九年级 · 变换几何
如图, $\triangle A B C$ 与 $\triangle A^{\prime} B^{\prime} C^{\prime}$ 是位似图形, $O$ 是位似中心, 若 $\triangle A B C$ 与 $\triangle A^{\prime} B^{\prime} C^{\prime}$ 的面积之比为 $1: 4$, 则 $C O$ : $C^{\prime} O$ 的值为 $(\quad)$

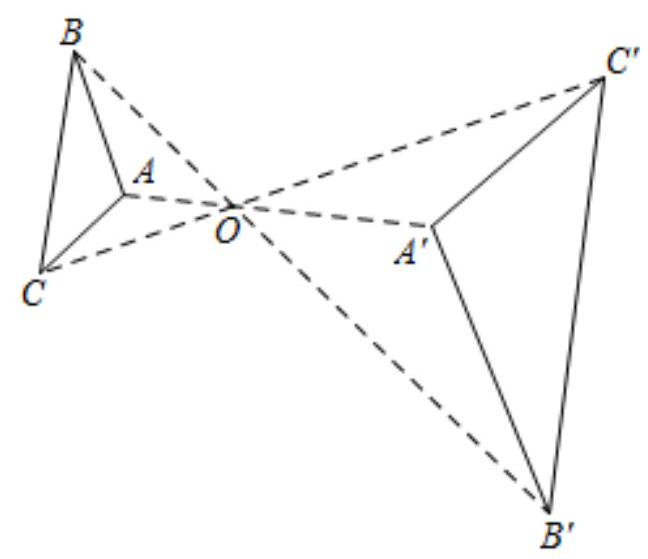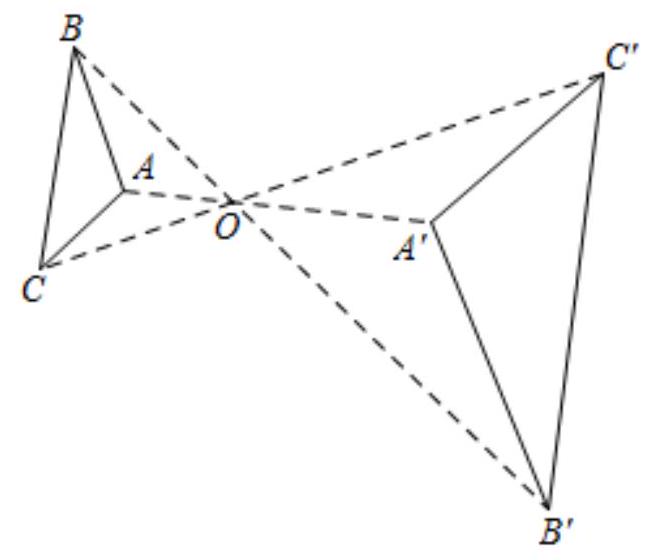
A. $1: 2$
B. 2: 1
C. $1: 4$
D. $1: 3$

答案: A
解析: 解: 如图, $\triangle A B C$ 与 $\triangle A^{\prime} B^{\prime} C^{\prime}$ 是位似图形, $O$ 是位似中心, 若 $\triangle A B C$ 与 $\triangle A^{\prime} B^{\prime} C^{\prime}$ 的面积之比为 $1: 4$, 则 $\triangle A B C$与 $\triangle A^{\prime} B^{\prime} C^{\prime}$ 的相似比为 $1: 2$.

$\because \triangle A B C$ 与 $\triangle A^{\prime} B^{\prime} C^{\prime}$ 是位似图形,

$\therefore \triangle B C O \sim \triangle B^{\prime} C^{\prime} O^{\prime}$.

$\therefore C O: C^{\prime} O=B C: B^{\prime} C^{\prime}=1: 2$.

故选: $A$.

根据位似图形的性质知: $B C / / C^{\prime} B^{\prime}$, 则 $\triangle B C O \sim \triangle B^{\prime} C^{\prime} O^{\prime}$, 根据该相似三角形的对应边成比例得到答案.

本题考查了位似图形的性质: 两个图形的对应边平行, 面积的比等于位似比的平方.